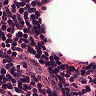
Metastatic tissue present: no